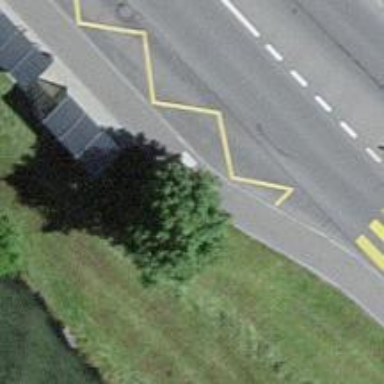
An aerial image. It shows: Platform with shelter for public transport.